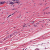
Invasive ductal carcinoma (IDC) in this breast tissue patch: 1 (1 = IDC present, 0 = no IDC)